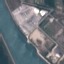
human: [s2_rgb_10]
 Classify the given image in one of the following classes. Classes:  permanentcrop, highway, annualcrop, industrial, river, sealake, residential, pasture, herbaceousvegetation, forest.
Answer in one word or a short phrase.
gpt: River